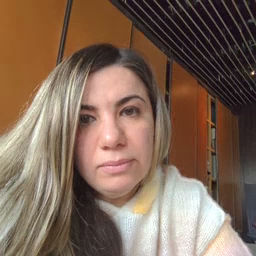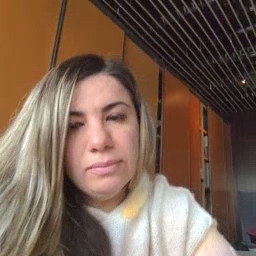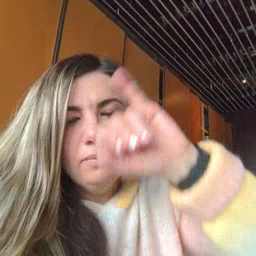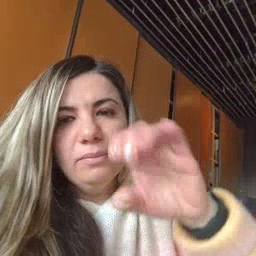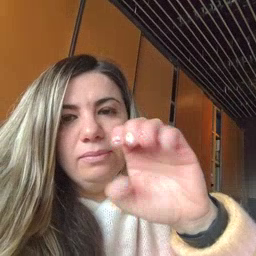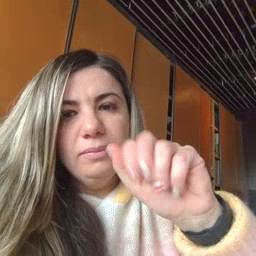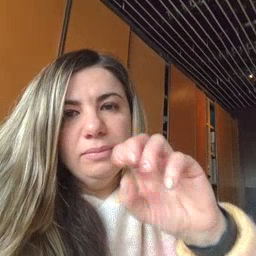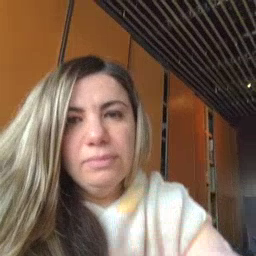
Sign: jeans